Question: I am writing a batch script that will loop through each line of a text file, (each line containing a filename) check if the file exists and then runs the file and moves it.
Here is my batch script:
'''
REM Loop through each line of input.txt
FOR /F "tokens=1-3 delims=, " %%i IN (./ready/input.txt) DO (
ECHO.
ECHO.
ECHO.
ECHO Check %%i exists, set error flag if it doesnt
if not exist .
eady\%%i set errorlevel=2
echo return code is %errorlevel%
ECHO Run %%i if it exists
if errorlevel 0 call .
eady\%%i
ECHO Move %%i to archive if no error occured
if errorlevel 0 copy .
eady\%%i .rchive\%mydate%_%mytime%_%%j_%%k_%%i
ECHO Copy line of text to the new output.txt file if an error occured
if %errorlevel% NEQ 0 >>output.txt %%i, %%j, %%k
)
'''
Here is the output:

I do not understand why the "if errorlevel" is not working as expected... if the file does not exist (as in this example where it does not exist) it should NOT try to run the file, it should NOT copy the file, and it should echo a 2 not a 0
: I was reading another <URL> regarding "delayed environment variable expansion" I am not sure if this issue is related
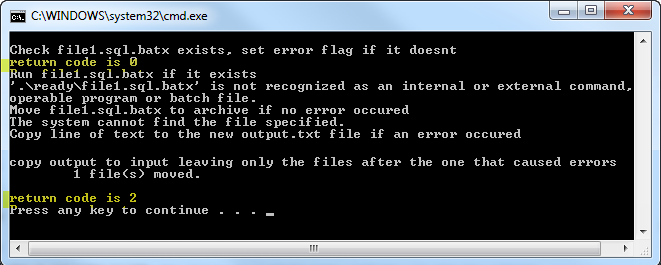
Answer: '''
@ECHO OFF
SETLOCAL
DEL output.txt 2>nul
REM Loop through each line of input.txt
FOR /F "tokens=1-3 delims=, " %%i IN (.
eady\input.txt) DO (
ECHO.
ECHO.
ECHO.
ECHO Check %%i exists, set error flag if it doesnt
if exist .
eady\%%i (set "errorflag=") ELSE (set errorflag=2)
CALL echo return code is %%errorflag%%
ECHO Run %%i if it exists
if NOT DEFINED errorflag (
call .
eady\%%i
ECHO Move %%i to archive if no error occured
if errorlevel 1 (SET errorflag=3) ELSE (ECHO copy .
eady\%%i .rchive\%mydate%_%mytime%_%%j_%%k_%%i)
)
ECHO Copy line of text to the new output.txt file if an error occured
if DEFINED errorflag >>output.txt ECHO %%i, %%j, %%k
)
GOTO :EOF
'''
Here's a rewritten procedure.
Note: 'output.txt' is deleted at the start, else the '>>' would append to any existing file. '2>nul' suppresses error messages if the delete fails (eg. file not exist)
Within a block statement '(a parenthesised series of statements)', the ENTIRE block is parsed and executed. Any '%var%' within the block will be replaced by that variable's value - before the block is executed.
Hence, 'IF (something) else (somethingelse)' will be executed using the values of '%variables%' at the time the 'IF' is encountered.
Two common ways to overcome this are 1) to use 'setlocal enabledelayedexpansion' and use '!var!' in place of '%var%' to access the chnaged value of 'var' or 2) to call a subroutine to perform further processing using the changed values.
Note therefore the use of 'CALL ECHO %%var%%' which displays the changed value of 'var'. 'CALL ECHO %%errorlevel%%' displays, but sadly then RESETS errorlevel.
'IF DEFINED var' is true if 'var' is defined.
'ERRORLEVEL' is a special varable name. It is set by the system, but if set by the user, the user-assigned value overrides the system value.
'IF ERRORLEVEL n' is TRUE if 'errorlevel' is n . 'IF ERRORLEVEL 0' is therefore always true.
The syntax 'SET "var=value"' (where value may be empty) is used to ensure that any stray spaces at the end of a line are NOT included in the value assigned.
The required commands are merely 'ECHO'ed for testing purposes. After you've verified that the commands are correct, change 'ECHO COPY' to 'COPY' to actually copy the files.
I used the following 'input.txt':
'''
seterr1.bat, J1, K1
seterr5.bat,J2,K2
seterr0.bat,J3 K3
seterr5.bat, J4, K4
notexist.bat, J5, K5
'''
With existing files 'seterr*.bat' which contain
'''
@ECHO OFF
EXIT /b 1
'''
(where the '1' in the last line determines the 'errorlevel' returned)
and received the resultant output:
'''
Check seterr1.bat exists, set error flag if it doesnt
return code is
Run seterr1.bat if it exists
Move seterr1.bat to archive if no error occured
Copy line of text to the new output.txt file if an error occured
Check seterr5.bat exists, set error flag if it doesnt
return code is
Run seterr5.bat if it exists
Move seterr5.bat to archive if no error occured
Copy line of text to the new output.txt file if an error occured
Check seterr0.bat exists, set error flag if it doesnt
return code is
Run seterr0.bat if it exists
Move seterr0.bat to archive if no error occured
copy .
eady\seterr0.bat .rchive\__J3_K3_seterr0.bat
Copy line of text to the new output.txt file if an error occured
Check seterr5.bat exists, set error flag if it doesnt
return code is
Run seterr5.bat if it exists
Move seterr5.bat to archive if no error occured
Copy line of text to the new output.txt file if an error occured
Check notexist.bat exists, set error flag if it doesnt
return code is 2
Run notexist.bat if it exists
Copy line of text to the new output.txt file if an error occured
'''
Note that the COPY is merely 'ECHO'ed as I mentioned earlier.
and output.txt
'''
seterr1.bat, J1, K1
seterr5.bat, J2, K2
seterr5.bat, J4, K4
notexist.bat, J5, K5
'''